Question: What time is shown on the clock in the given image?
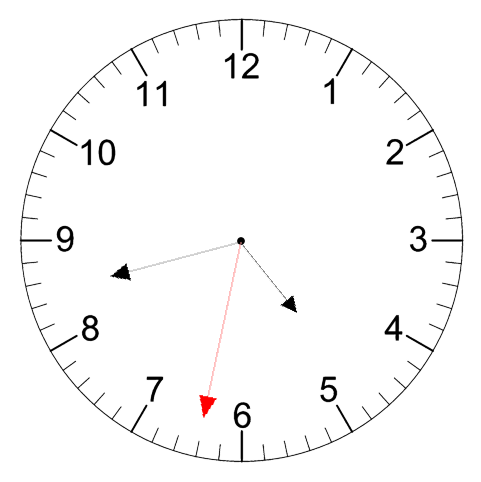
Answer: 04:42:32